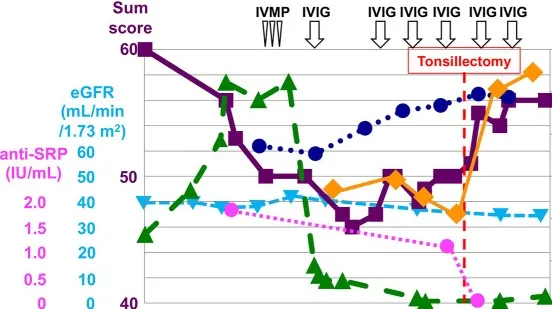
Clinical course and treatments during hospitalization. Tonsillectomy (red dotted line) dramatically improved the therapeutic response to IVIG and was accompanied by a rapid increase in DeltaIgG (increase in serum IgG levels 2 weeks after the start of IVIG treatment relative to pre-treatment levels). Purple square, Medical Research Council (MRC) sum score; light blue triangle, eGFR; magenta circle, anti-SRP antibody titer; green triangle, serum CK concentration; blue circle, %VC; orange diamond, DeltaIgG; IVMP, intravenous methylprednisolone pulse therapy; IVIG, intravenous immunoglobulin therapy.
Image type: pathology (immunostaining)